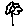
Label: flower